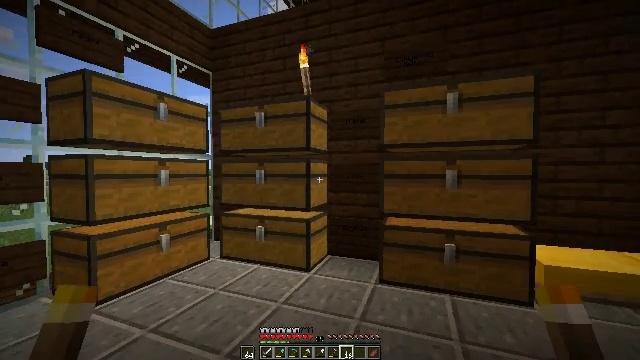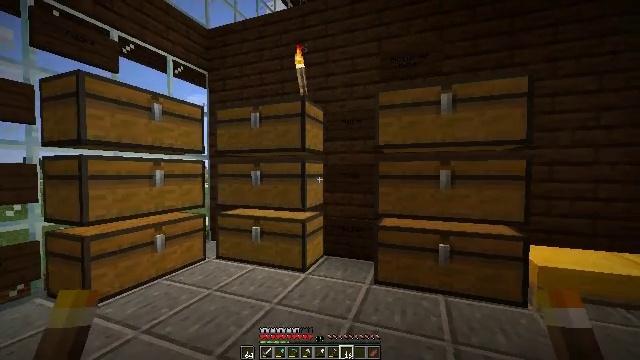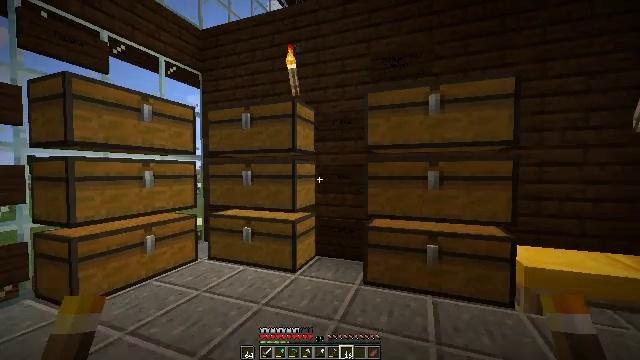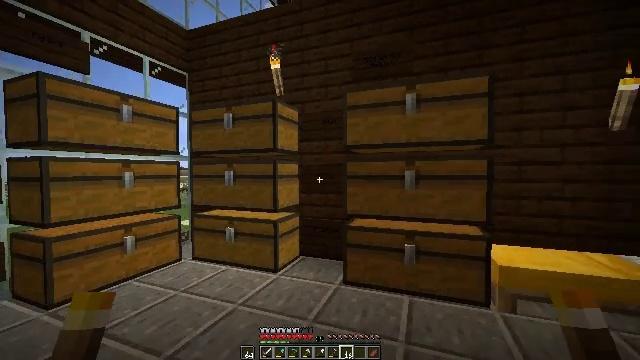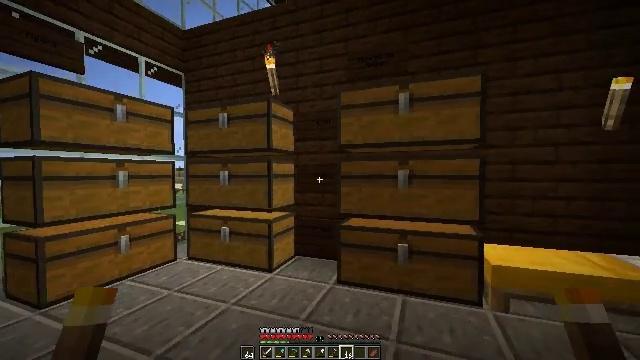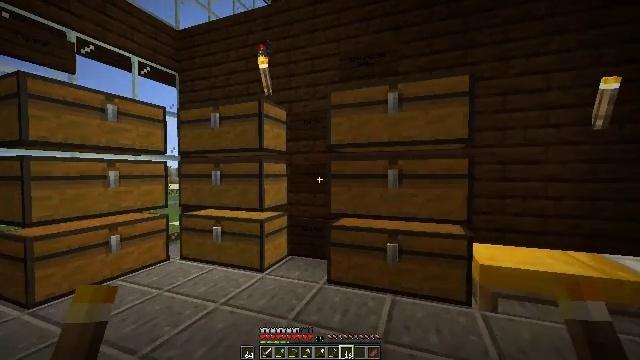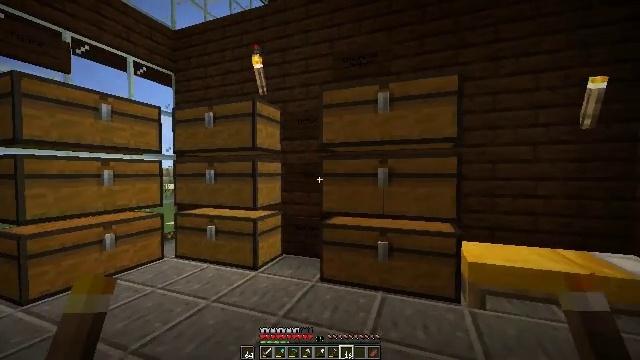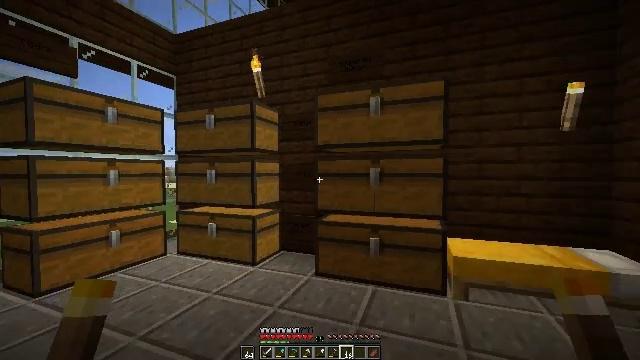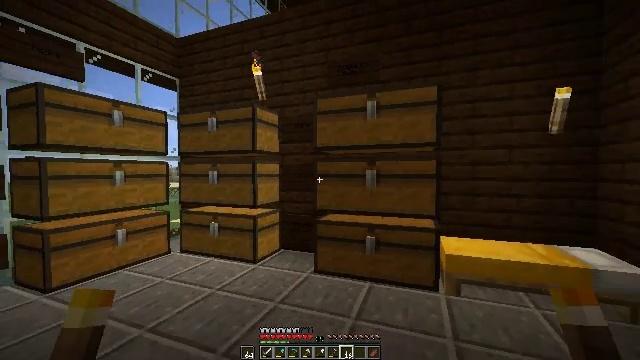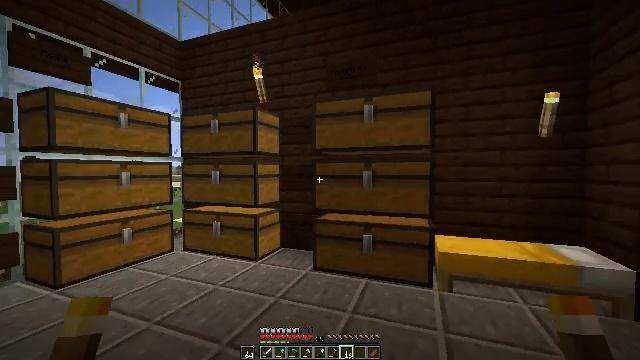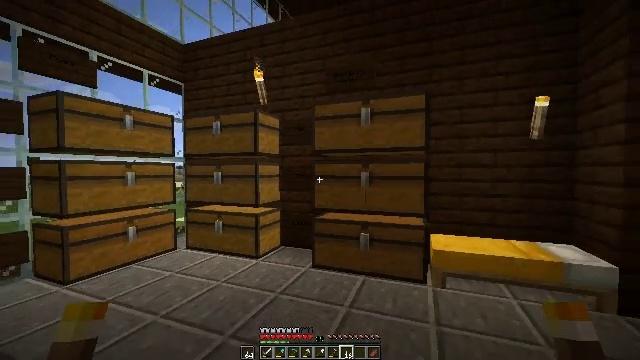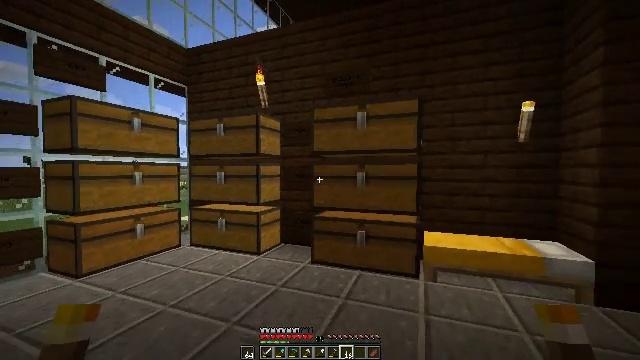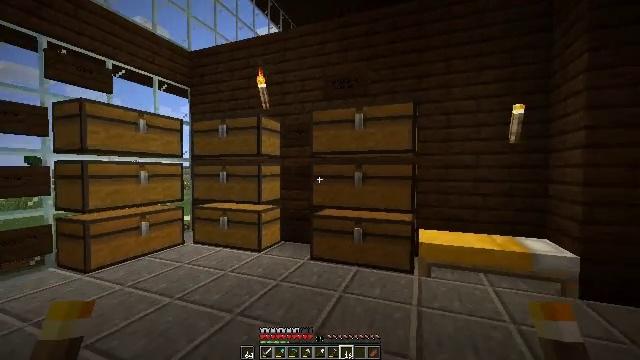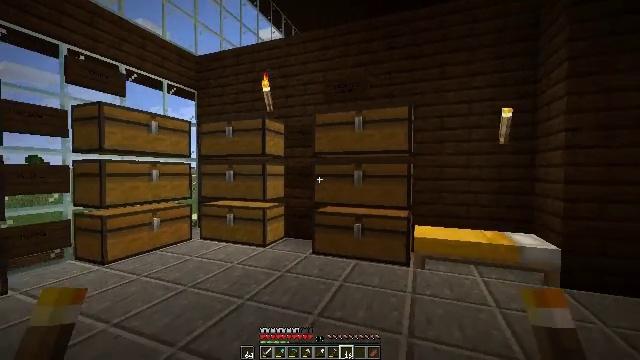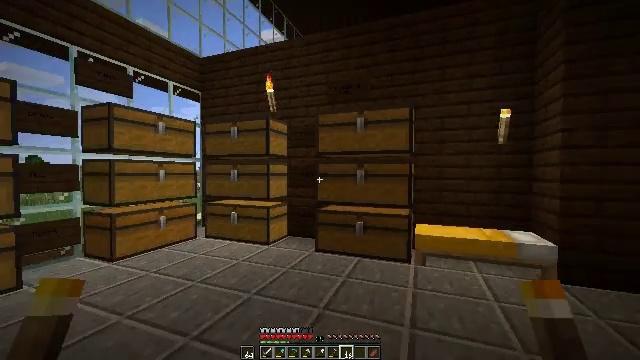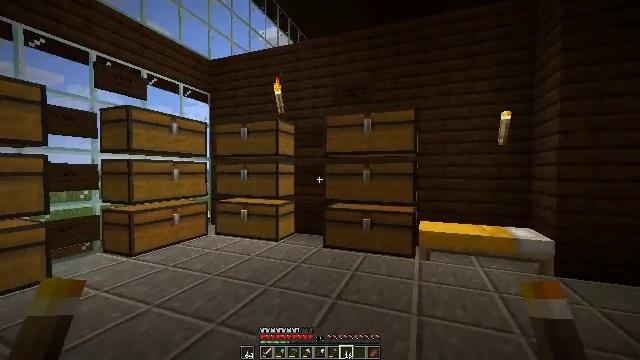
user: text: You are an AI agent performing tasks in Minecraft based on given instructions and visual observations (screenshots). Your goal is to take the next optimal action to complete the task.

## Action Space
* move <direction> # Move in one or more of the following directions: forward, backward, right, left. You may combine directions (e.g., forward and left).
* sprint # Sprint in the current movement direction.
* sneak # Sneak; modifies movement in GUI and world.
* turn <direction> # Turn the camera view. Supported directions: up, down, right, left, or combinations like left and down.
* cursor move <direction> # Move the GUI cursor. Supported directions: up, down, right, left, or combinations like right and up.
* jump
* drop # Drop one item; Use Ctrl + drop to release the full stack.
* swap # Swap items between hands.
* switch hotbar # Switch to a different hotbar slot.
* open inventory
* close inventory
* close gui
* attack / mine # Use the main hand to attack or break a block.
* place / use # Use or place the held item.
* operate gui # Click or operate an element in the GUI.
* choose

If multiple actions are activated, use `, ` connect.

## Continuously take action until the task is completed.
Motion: motion action
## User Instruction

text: Use a single piece of stone to make a stone button.
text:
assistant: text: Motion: move right
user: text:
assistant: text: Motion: move right
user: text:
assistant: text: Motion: move right
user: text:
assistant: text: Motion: move right
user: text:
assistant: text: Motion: no_op
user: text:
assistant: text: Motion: move back
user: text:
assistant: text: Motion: move back
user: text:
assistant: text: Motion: move back
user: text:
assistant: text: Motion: move back
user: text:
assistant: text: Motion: move back
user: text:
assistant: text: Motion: move back
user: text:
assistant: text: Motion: move back
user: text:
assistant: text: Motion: move back and move left
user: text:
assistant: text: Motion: move back and move left
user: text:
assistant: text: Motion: move back and move left
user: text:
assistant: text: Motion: move back and move left
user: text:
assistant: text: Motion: move back and move left
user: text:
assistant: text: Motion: move back and move left
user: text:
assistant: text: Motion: move back and move left
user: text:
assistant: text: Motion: move back and move left
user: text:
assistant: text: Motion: move left
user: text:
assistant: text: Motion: move left
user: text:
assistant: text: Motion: no_op
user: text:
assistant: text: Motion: no_op
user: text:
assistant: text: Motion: no_op
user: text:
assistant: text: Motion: no_op
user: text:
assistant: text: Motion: no_op
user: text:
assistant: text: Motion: no_op
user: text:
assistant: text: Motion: no_op
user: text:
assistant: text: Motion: no_op